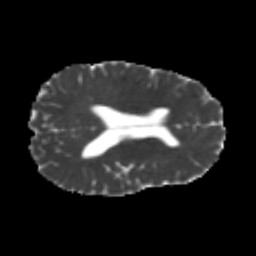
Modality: MD
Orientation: axial
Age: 24
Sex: male
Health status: healthy
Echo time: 0.074 s